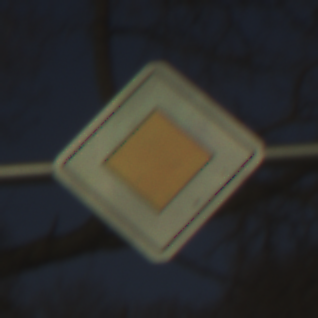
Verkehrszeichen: Vorfahrtsstrasse
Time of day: SunriseSunset
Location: Outdoor (Nature)
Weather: Clear
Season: NotSpecified
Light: Natural